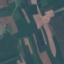
Land use / land cover class: AnnualCrop